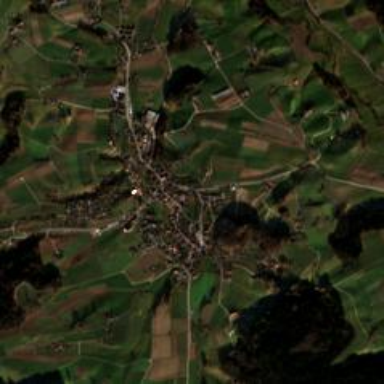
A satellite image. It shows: Village.